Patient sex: F
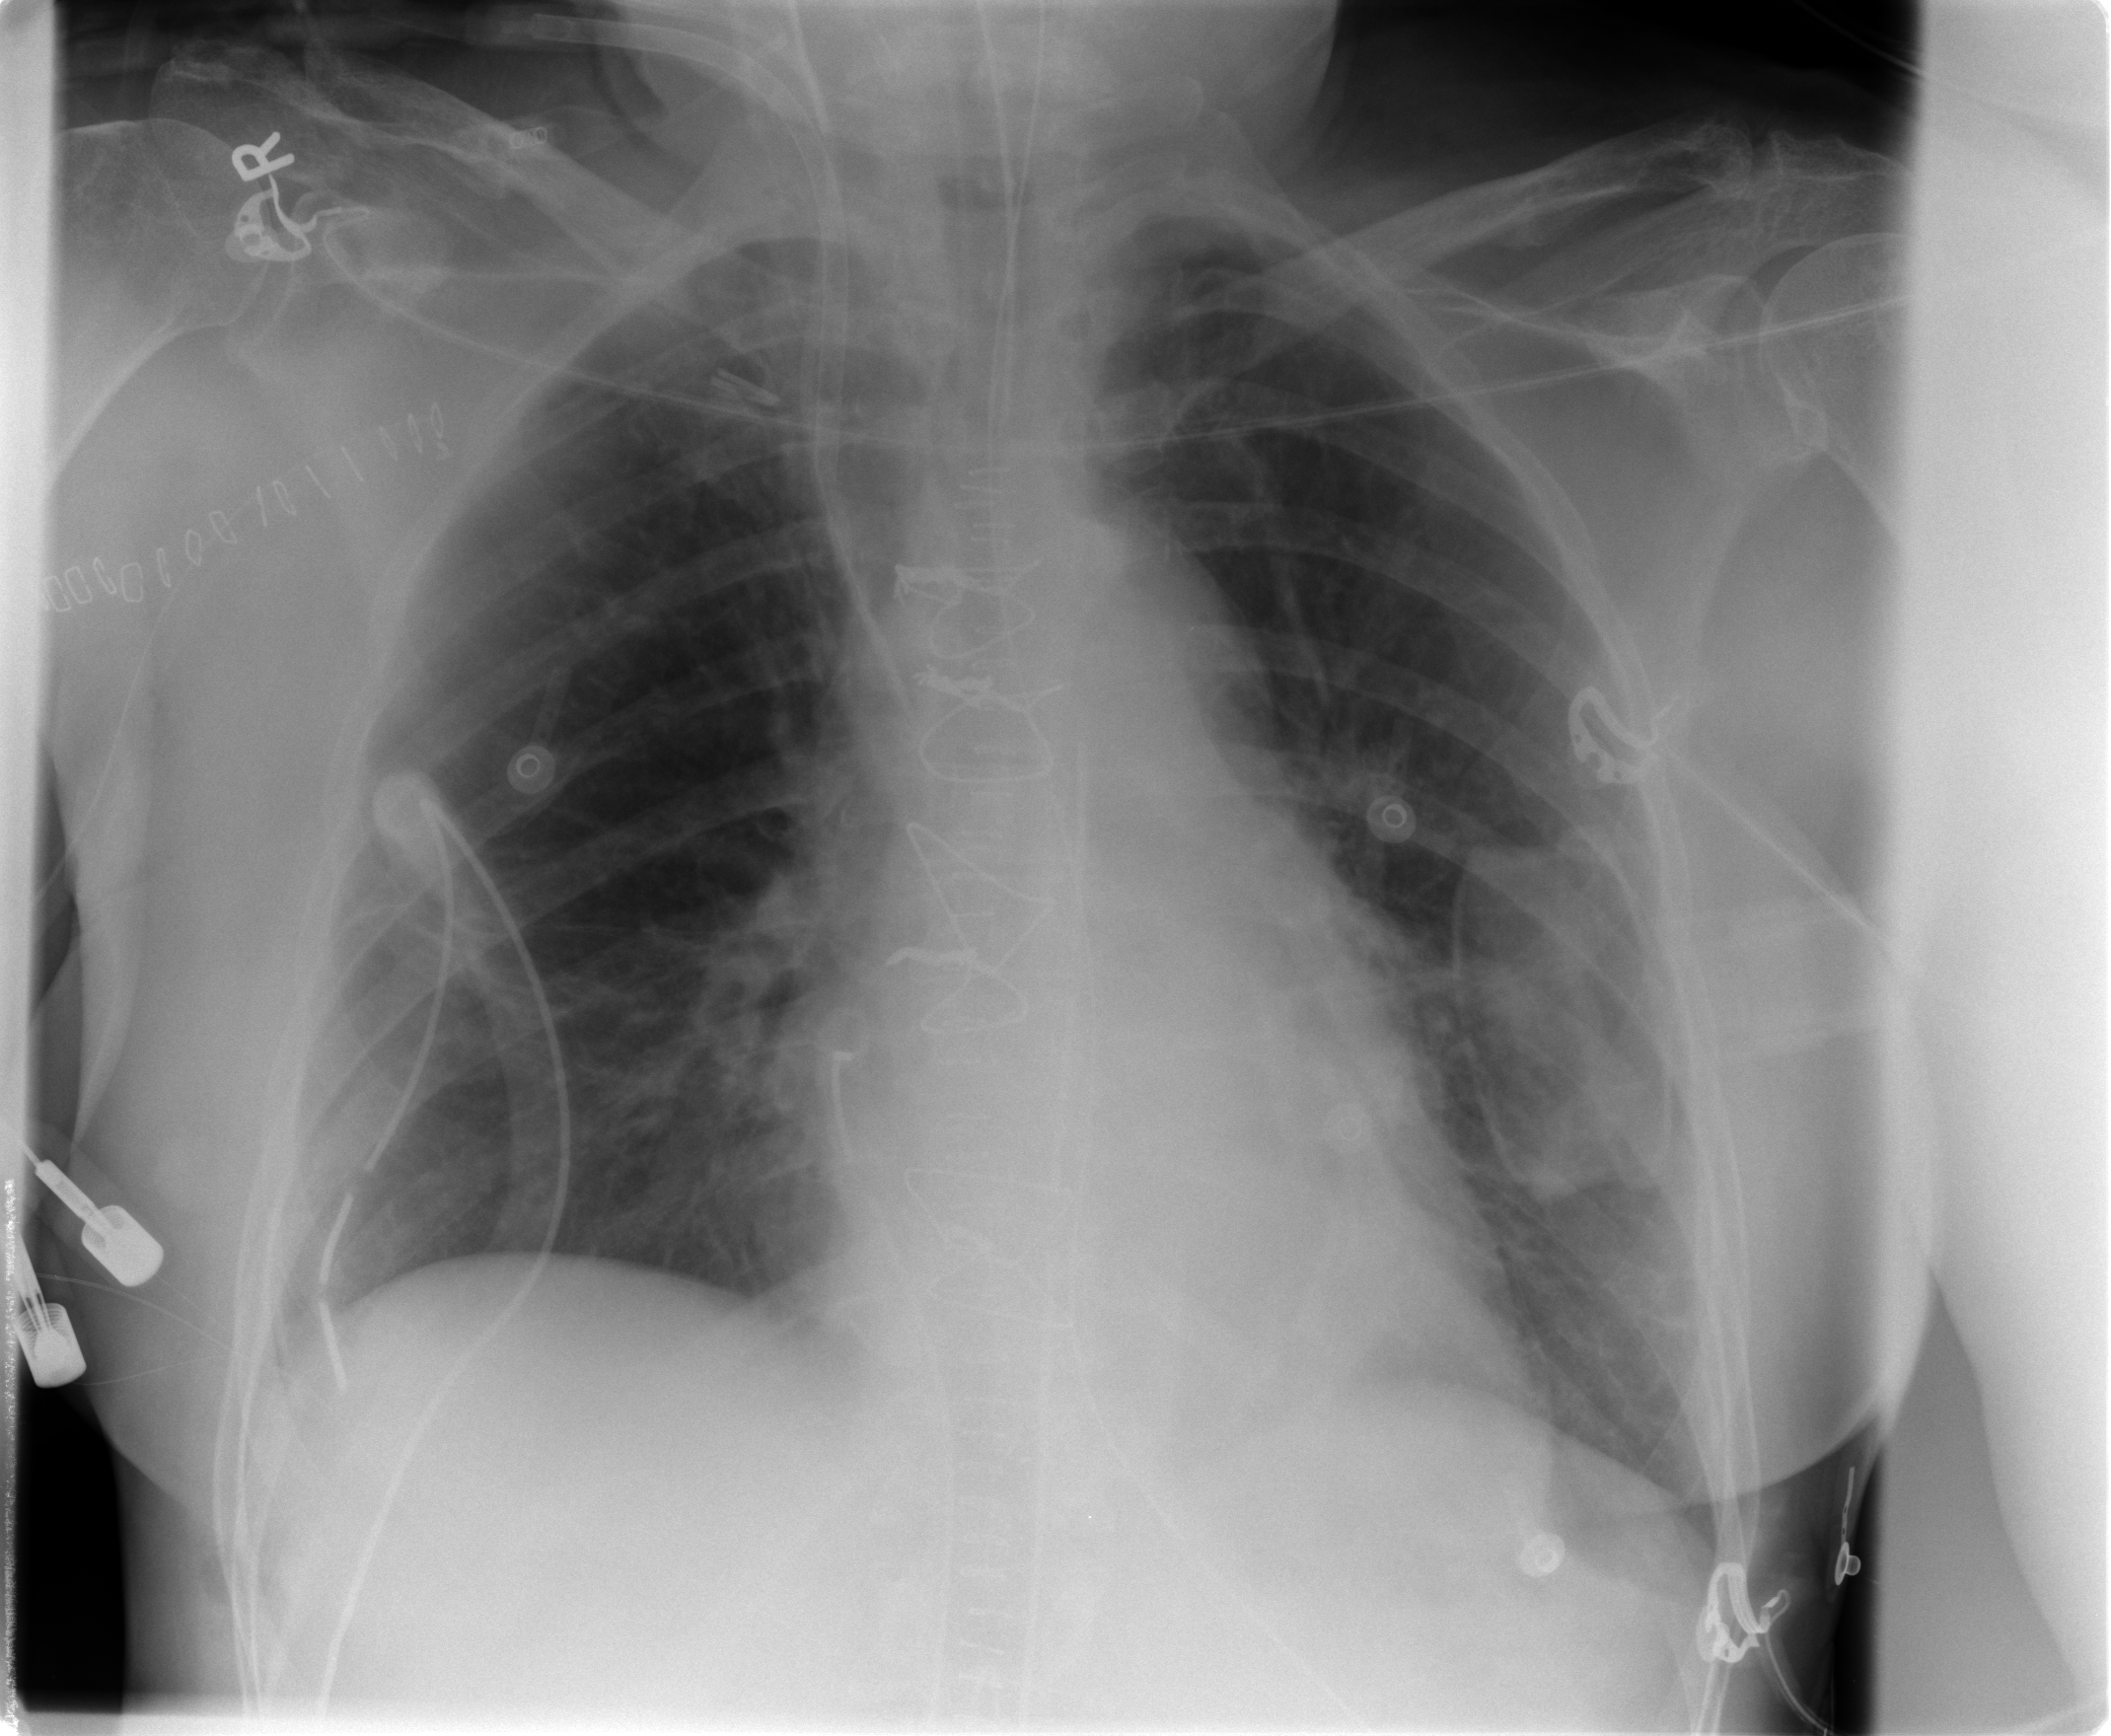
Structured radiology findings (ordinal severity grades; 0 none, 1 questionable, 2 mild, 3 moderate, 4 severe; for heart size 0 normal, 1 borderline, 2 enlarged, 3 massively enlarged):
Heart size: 0
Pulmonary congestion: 1
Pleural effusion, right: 0
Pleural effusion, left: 0
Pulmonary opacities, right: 0
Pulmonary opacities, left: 0
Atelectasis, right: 1
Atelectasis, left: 1